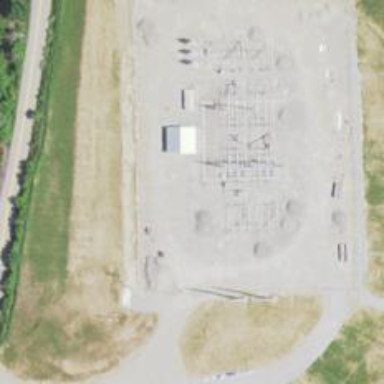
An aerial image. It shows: Power substation.